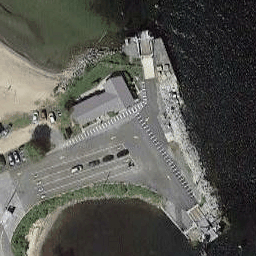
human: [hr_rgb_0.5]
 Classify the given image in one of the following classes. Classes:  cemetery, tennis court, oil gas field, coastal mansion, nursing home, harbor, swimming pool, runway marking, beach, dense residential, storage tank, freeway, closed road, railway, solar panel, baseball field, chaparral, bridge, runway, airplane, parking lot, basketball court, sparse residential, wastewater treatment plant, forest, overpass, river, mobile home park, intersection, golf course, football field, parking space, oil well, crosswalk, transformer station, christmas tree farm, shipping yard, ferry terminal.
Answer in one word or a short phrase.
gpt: ferry terminal